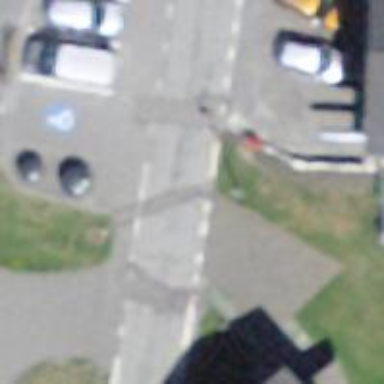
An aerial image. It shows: Bus stop with platform for public transport.